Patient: sex M, age 24
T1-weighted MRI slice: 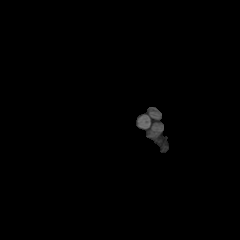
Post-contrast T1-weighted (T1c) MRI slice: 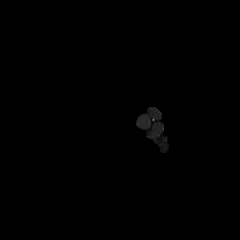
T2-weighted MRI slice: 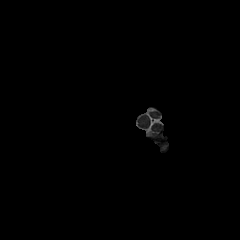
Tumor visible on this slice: no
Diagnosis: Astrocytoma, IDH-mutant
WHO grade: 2